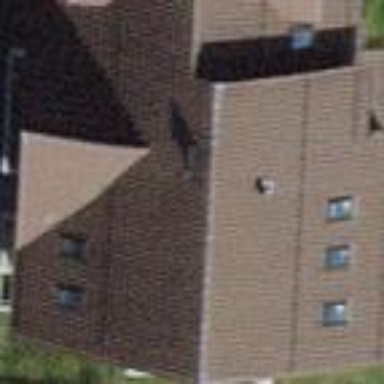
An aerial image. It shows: Building with tile roof.